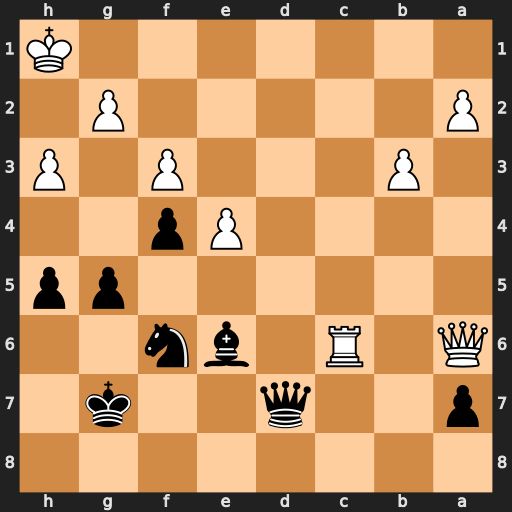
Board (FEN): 8/p2q2k1/Q1R1bn2/6pp/4Pp2/1P3P1P/P5P1/7K
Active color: b
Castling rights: -
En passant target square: -
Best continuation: Qd1+ Kh2 g4 Qxa7+ Bd7